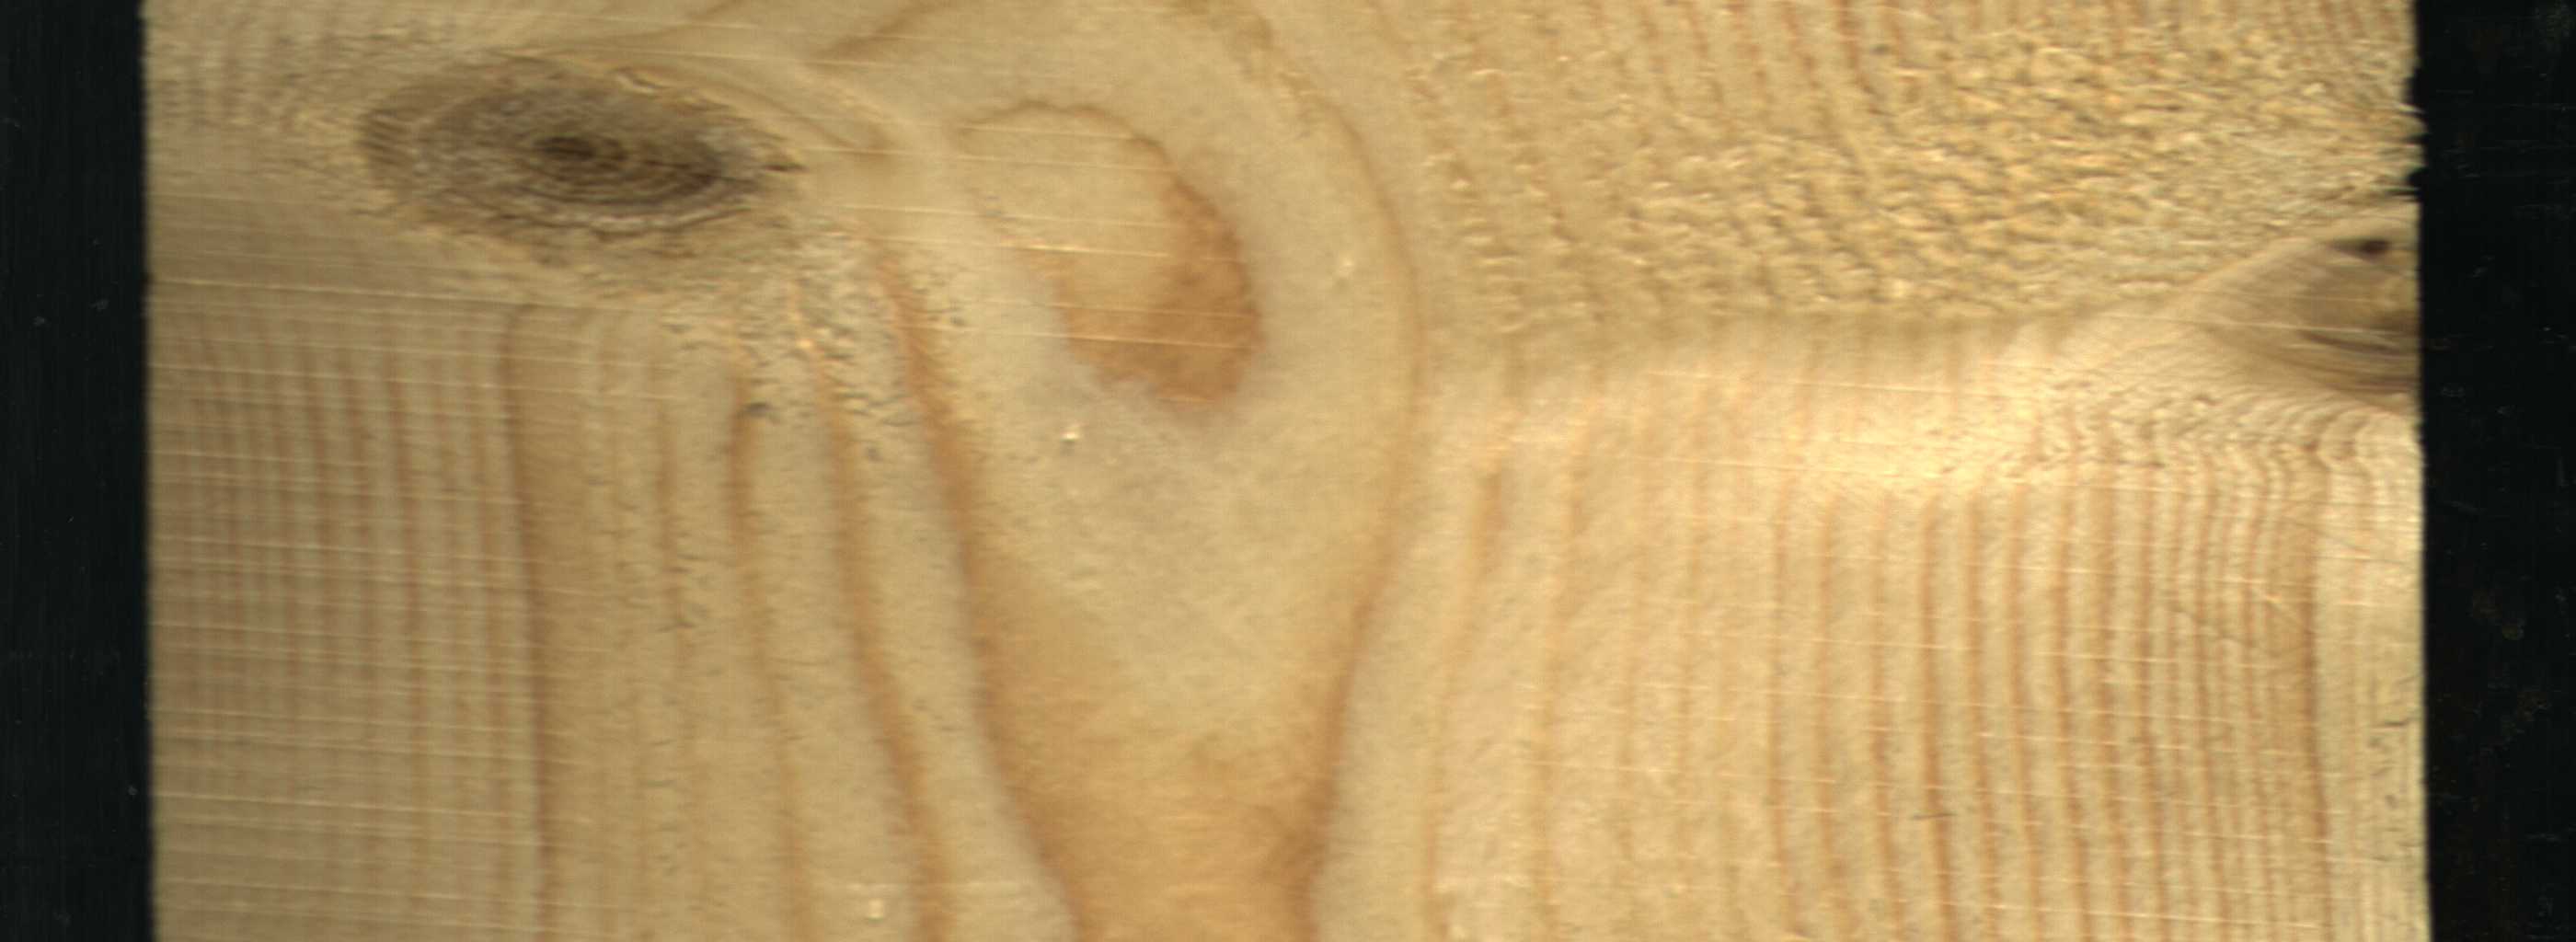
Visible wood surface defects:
Live_Knot
Live_Knot